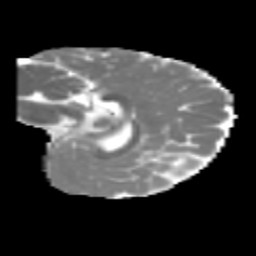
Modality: MD
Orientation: sagittal
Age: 6
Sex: male
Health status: healthy